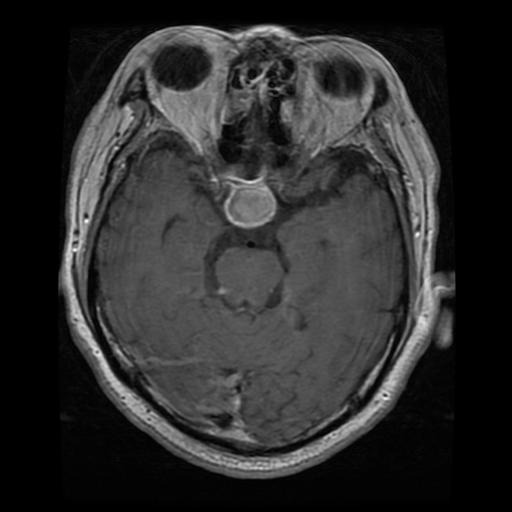
Label: pituitary